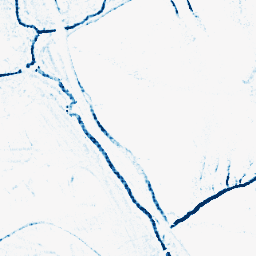
Category: morphological
Decomposition family: morphological_rect
Decomposition parameters: operation: closing
width: 5
height: 5
Upsampling method: sinc_hamming
Upsampling parameters: scale: 8
kernel_size: 8
Upsampling scale: 8